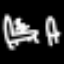
Label: chair